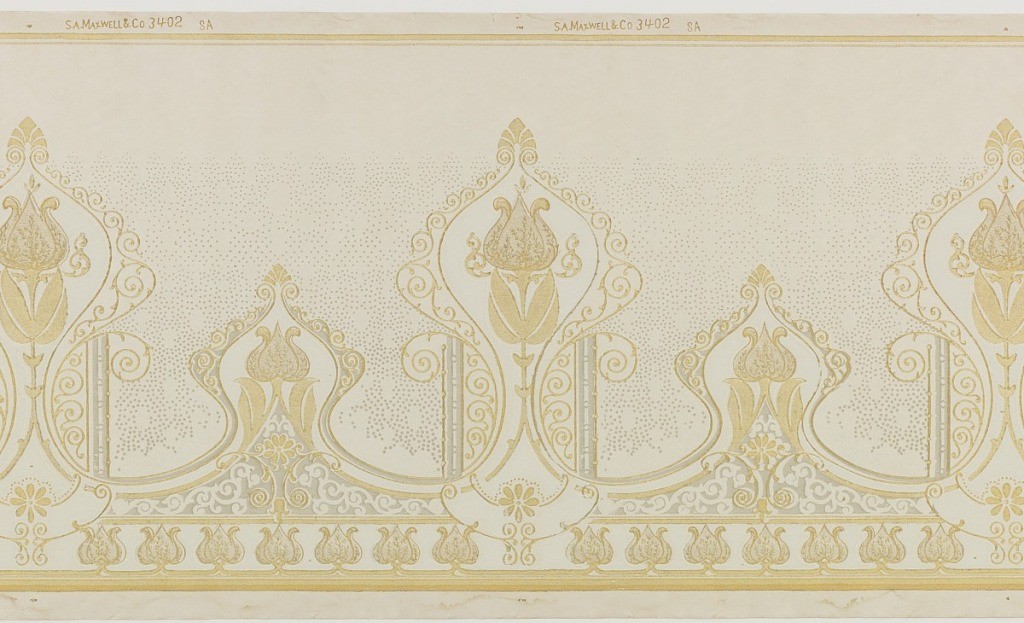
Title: Frieze
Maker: Maxwell & Co., S.A., Chicago, Illinois, USA
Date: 1905–1915
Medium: Machine-printed paper
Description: A repeating pattern of scrolled cartouches containing a tulip flower and stem connected to a smaller similar design on a dotted background of simple flowers and larger dots giving way at the top to flowers and larger dots. Bordered by horizontal bands at the top and at the bottom by repeating tulip flower and horizontal bands. Printed in white, gold, gray and pale gray.